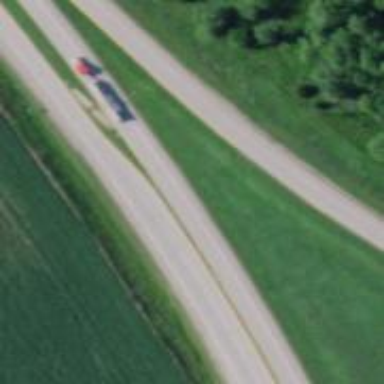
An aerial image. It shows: Asphalt road classified as trunk highway.